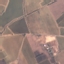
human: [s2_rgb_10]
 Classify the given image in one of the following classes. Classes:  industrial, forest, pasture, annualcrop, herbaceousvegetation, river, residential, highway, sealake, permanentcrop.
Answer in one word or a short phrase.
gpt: PermanentCrop